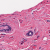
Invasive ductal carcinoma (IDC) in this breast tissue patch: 0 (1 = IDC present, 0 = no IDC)